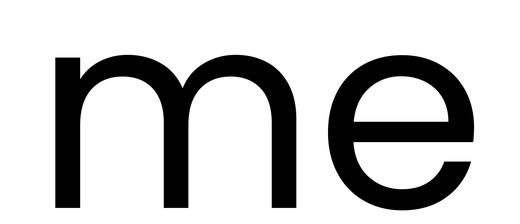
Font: Poppins-Regular